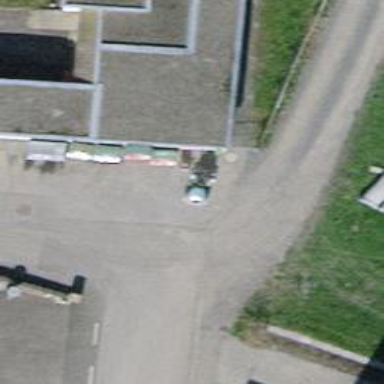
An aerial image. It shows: Recycling center.